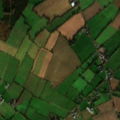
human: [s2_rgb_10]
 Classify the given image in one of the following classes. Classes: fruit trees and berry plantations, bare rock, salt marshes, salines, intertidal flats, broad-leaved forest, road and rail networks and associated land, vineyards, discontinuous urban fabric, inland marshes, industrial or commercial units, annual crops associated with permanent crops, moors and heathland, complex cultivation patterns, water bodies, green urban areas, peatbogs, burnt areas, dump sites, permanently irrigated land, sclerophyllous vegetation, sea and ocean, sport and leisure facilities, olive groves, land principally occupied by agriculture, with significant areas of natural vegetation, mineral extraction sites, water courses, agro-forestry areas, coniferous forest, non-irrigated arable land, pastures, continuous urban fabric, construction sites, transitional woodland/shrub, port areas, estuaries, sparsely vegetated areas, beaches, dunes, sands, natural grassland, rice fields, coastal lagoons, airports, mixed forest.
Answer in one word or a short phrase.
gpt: non-irrigated arable land, pastures